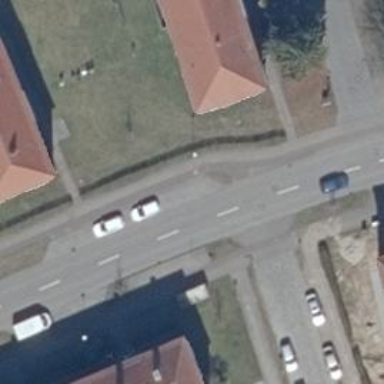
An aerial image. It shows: Public transport stop position.